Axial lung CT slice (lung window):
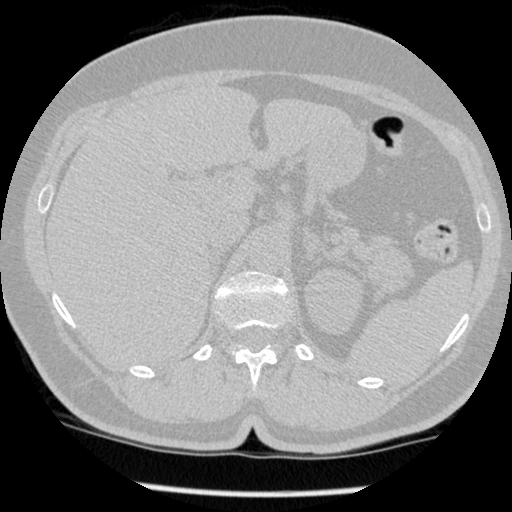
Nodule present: no